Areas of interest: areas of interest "Huajin Assets"
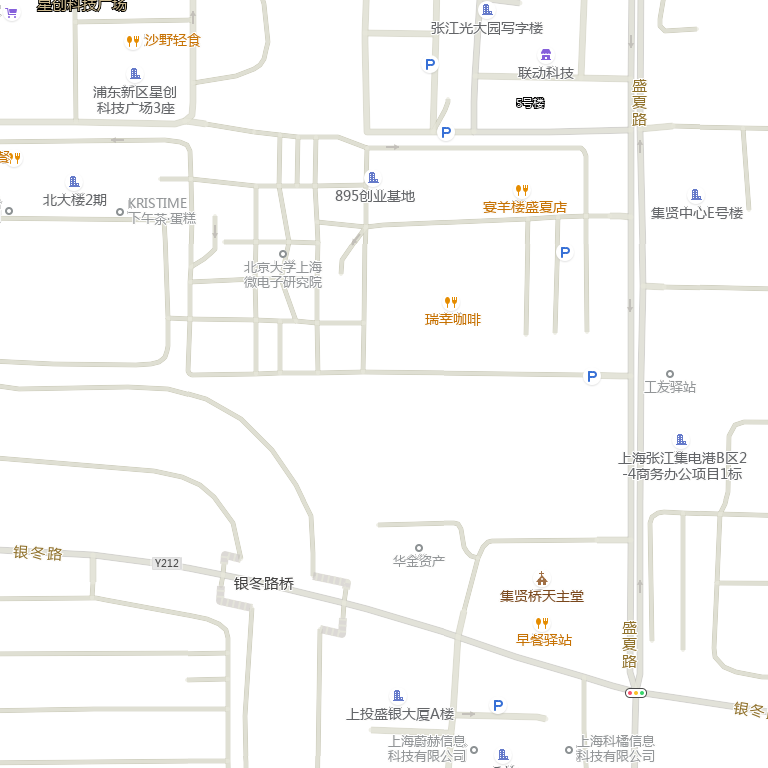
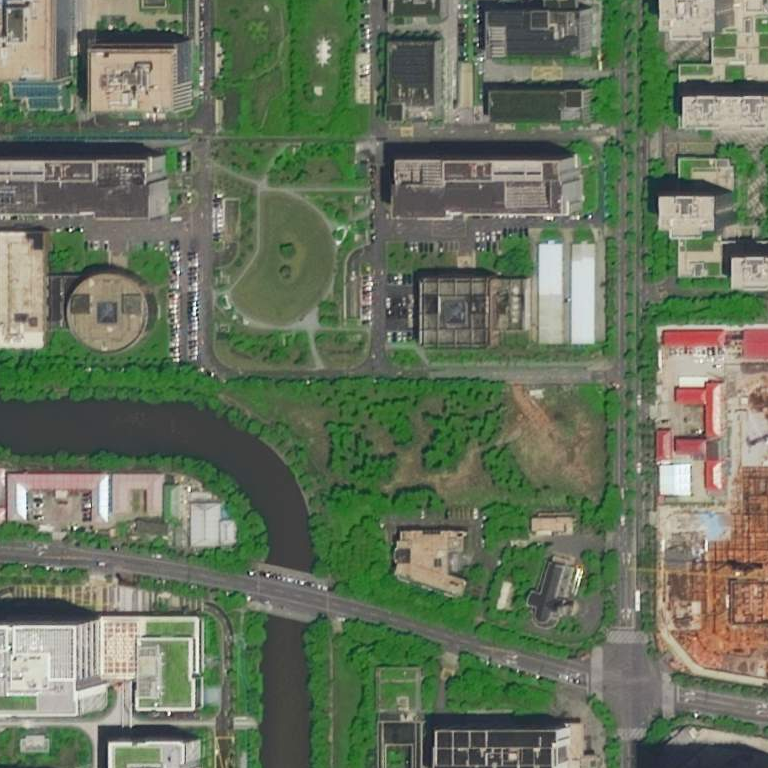